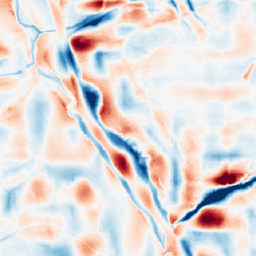
Category: wavelet
Decomposition family: wavelet_dwt
Decomposition parameters: wavelet: sym4
level: 5
Upsampling method: area
Upsampling parameters: scale: 2
Upsampling scale: 2